Question: Find the area of the following quadrilateral, where all points are on integers. The result is rounded to 1 decimal place
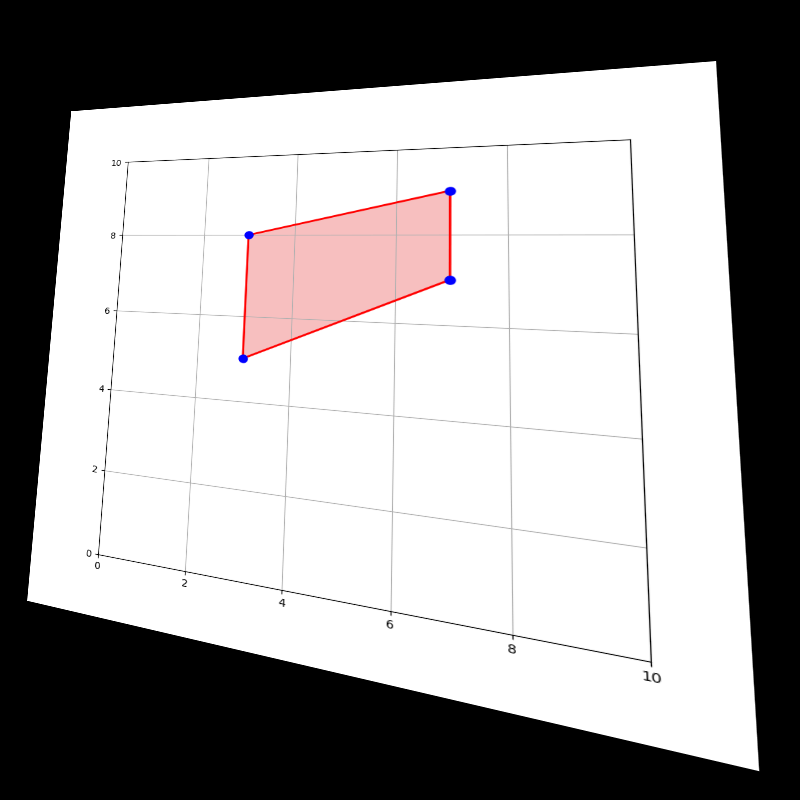
Answer: 10.0